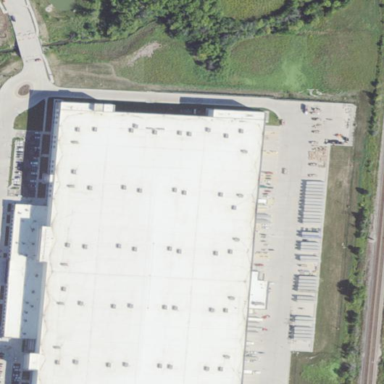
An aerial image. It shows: Industrial building that serves as post depot.